Field crop: maize
Growth stage: 2
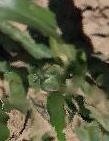
Species: maize